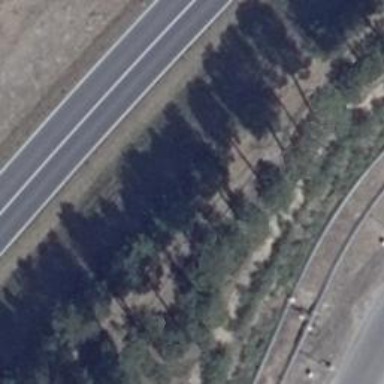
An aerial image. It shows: Row of trees in natural setting.